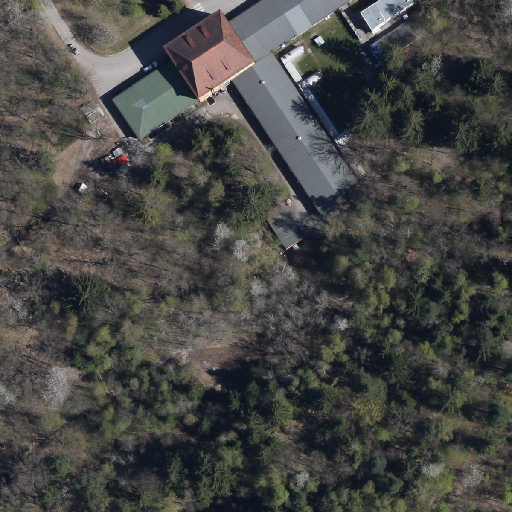
Referring expression: impervious surface